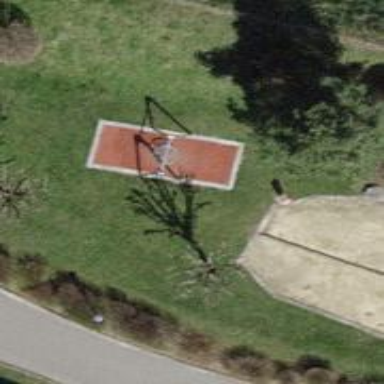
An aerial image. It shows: Playground featuring swings.